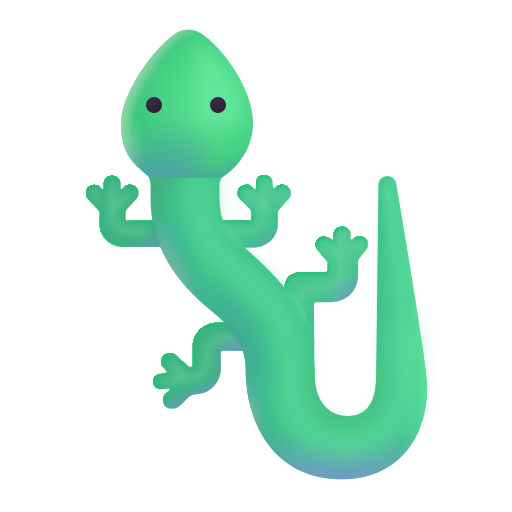
lizard color